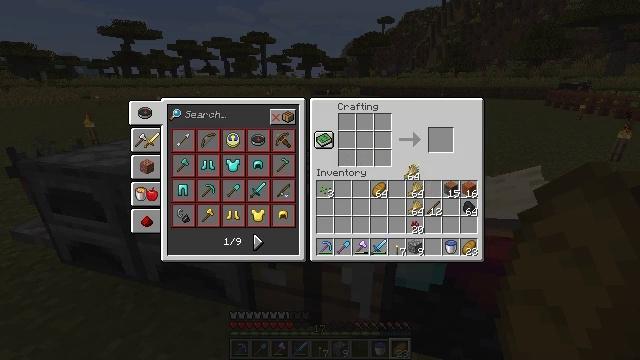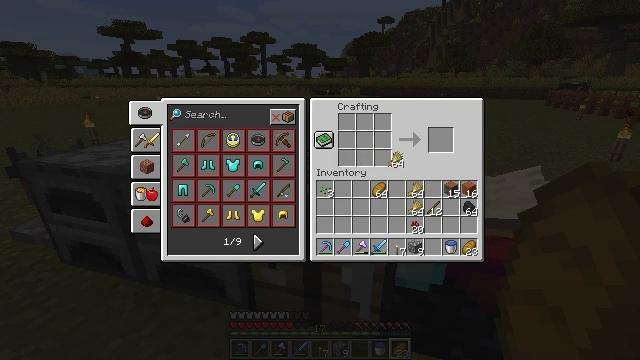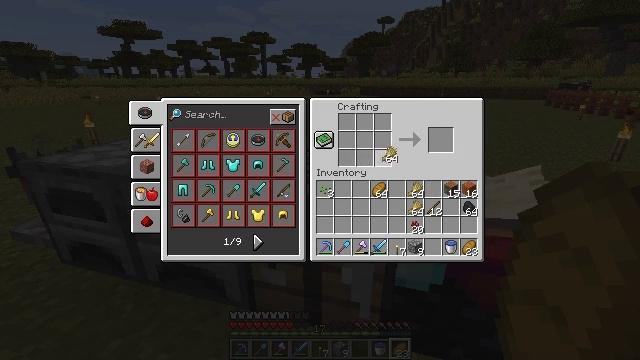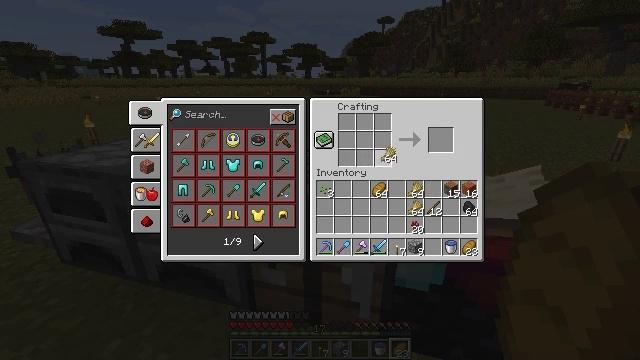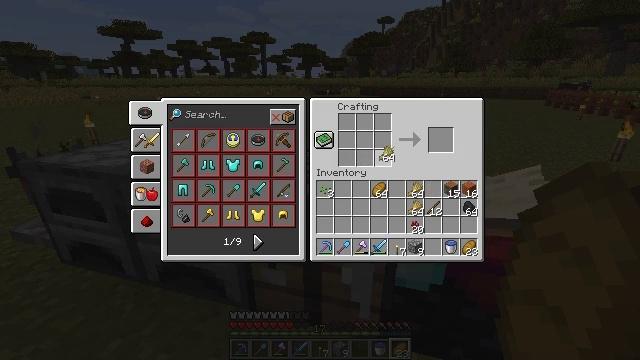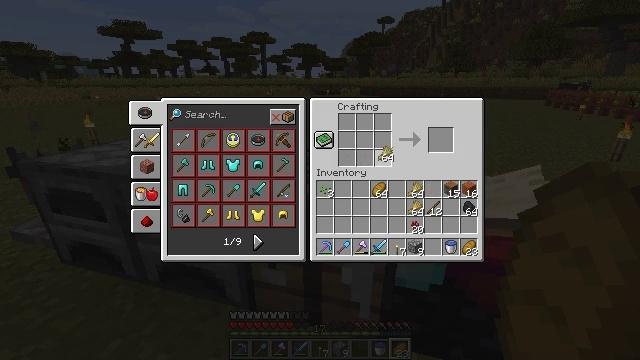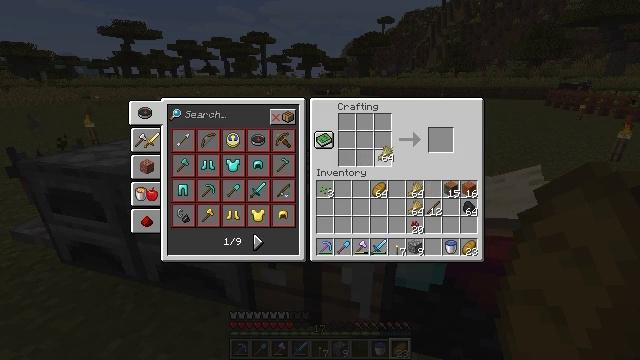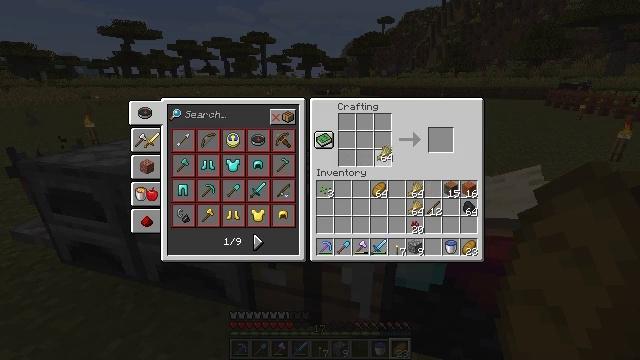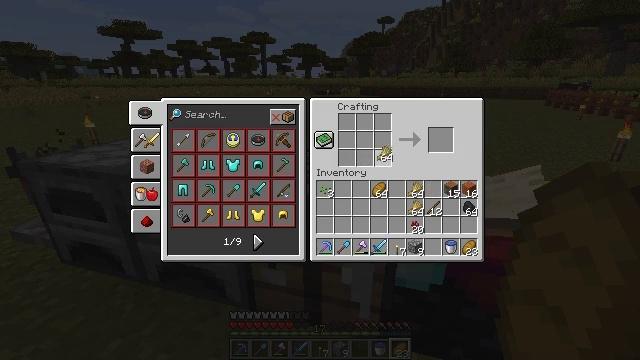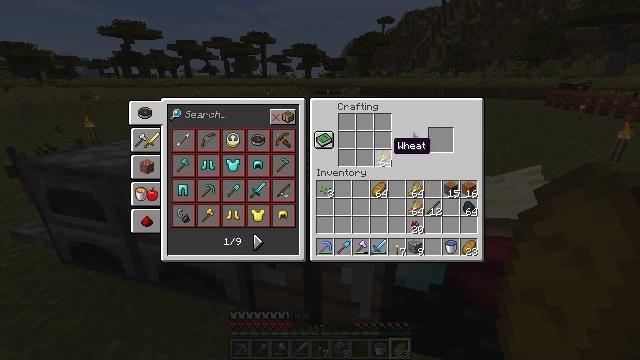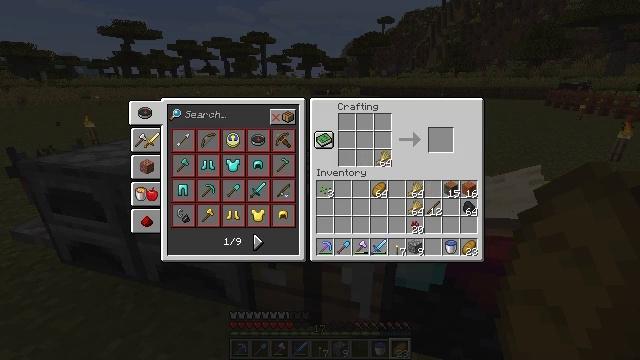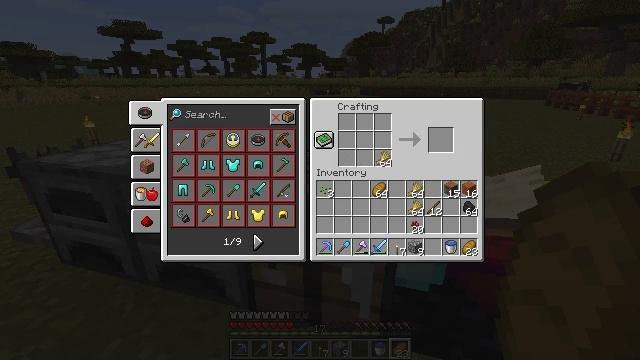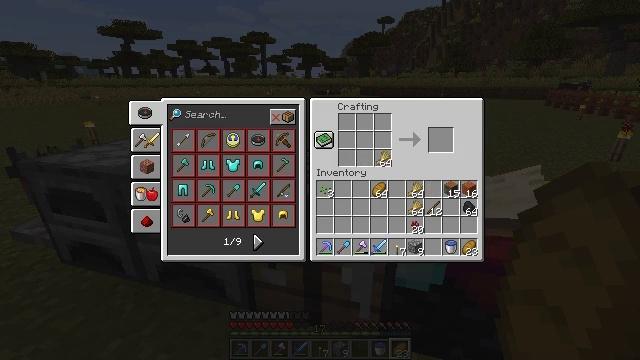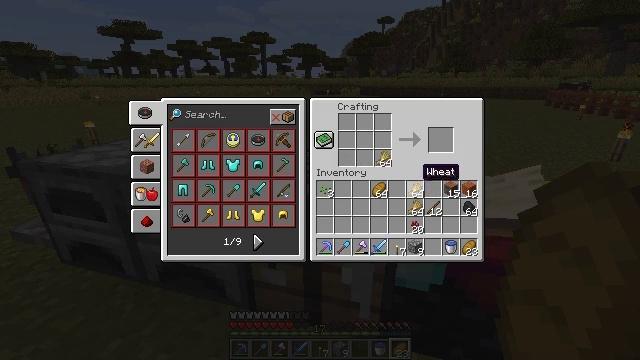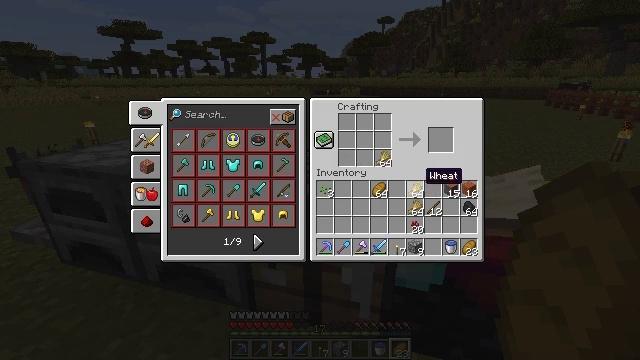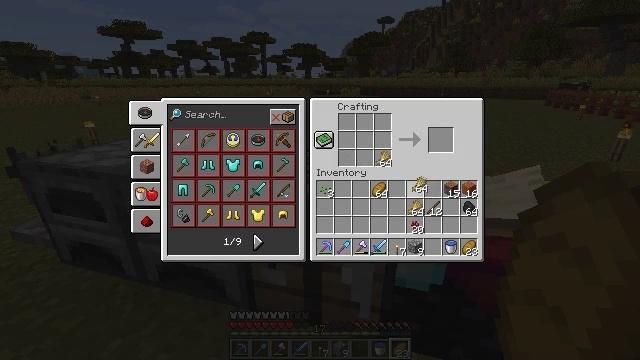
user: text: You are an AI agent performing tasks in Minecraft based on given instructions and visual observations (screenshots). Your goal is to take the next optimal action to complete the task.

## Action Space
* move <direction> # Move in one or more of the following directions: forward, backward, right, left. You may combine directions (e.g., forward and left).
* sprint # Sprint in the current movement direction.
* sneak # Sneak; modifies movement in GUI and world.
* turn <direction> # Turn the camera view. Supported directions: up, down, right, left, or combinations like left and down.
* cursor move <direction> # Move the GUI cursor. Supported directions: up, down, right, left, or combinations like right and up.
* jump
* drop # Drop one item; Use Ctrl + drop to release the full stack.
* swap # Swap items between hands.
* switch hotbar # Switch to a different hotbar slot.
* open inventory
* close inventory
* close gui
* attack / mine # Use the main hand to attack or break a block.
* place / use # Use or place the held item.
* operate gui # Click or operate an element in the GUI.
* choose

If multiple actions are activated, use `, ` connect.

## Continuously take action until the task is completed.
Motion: motion action
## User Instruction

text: Bake some bread with wheat.
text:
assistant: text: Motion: cursor move left and up
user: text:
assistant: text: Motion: no_op
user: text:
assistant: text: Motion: no_op
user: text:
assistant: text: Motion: no_op
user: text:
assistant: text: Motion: no_op
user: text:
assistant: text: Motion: operate gui
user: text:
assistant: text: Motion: operate gui
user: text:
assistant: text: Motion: operate gui
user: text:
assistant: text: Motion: no_op
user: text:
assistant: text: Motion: cursor move right
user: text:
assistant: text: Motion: cursor move down
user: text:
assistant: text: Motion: no_op
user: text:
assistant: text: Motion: cursor move right
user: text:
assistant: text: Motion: no_op
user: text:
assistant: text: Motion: operate gui
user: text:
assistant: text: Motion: operate gui
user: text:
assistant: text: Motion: operate gui
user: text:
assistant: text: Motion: cursor move left
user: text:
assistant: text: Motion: cursor move left and up
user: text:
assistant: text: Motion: cursor move left and up
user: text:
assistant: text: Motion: cursor move left
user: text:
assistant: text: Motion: no_op
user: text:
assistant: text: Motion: no_op
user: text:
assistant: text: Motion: no_op
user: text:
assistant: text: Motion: operate gui
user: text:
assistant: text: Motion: operate gui
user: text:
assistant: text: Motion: operate gui
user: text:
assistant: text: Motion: no_op
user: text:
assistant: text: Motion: no_op
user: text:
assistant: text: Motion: cursor move right and down